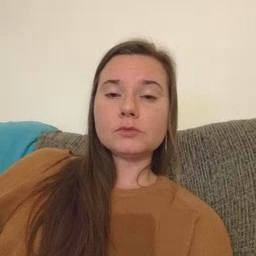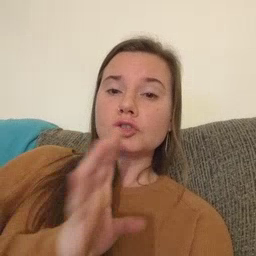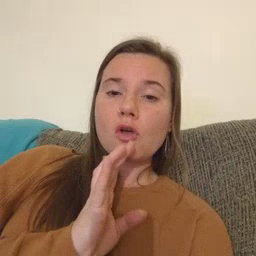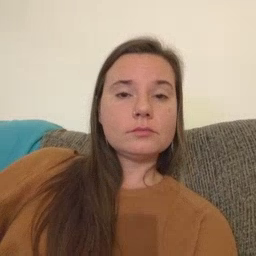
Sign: talk